【题型】填空题　【知识点】平面几何　【难度】hard
(1) 如图，已知矩形 \(ABCD\) 中，\(AB=4\)，\(BC=4\sqrt{3}\)，\(O\) 是 \(AC\) 上一点，\(AO=t\)，且 \(\odot O\) 的半径为 \(2\)，则线段 \(AB\) 与 \(\odot O\) 没有公共点时 \(t\) 的取值范围为 \underline{\quad\quad}；\\
线段 \(AB\) 与 \(\odot O\) 有两个公共点时 \(t\) 的取值范围为 \underline{\quad\quad}。

(2) 已知 \(\text{Rt}\triangle ABC\) 中，\(\angle C=90^\circ\)，\(AC=3\)，\(BC=4\)，以 \(C\) 为圆心作 \(\odot C\)，则如果 \(\odot C\) 与斜边 \(AB\) 有且只有一个公共点，那么 \(\odot C\) 的半径 \(R\) 的取值范围 \underline{\quad\quad}；\\
如果 \(\odot C\) 与斜边 \(AB\) 有两个公共点，那么 \(\odot C\) 的半径 \(R\) 的取值范围 \underline{\quad\quad}；\\
如果 \(\odot C\) 与斜边 \(AB\) 没有公共点，那么 \(\odot C\) 的半径 \(R\) 的取值范围 \underline{\quad\quad}。

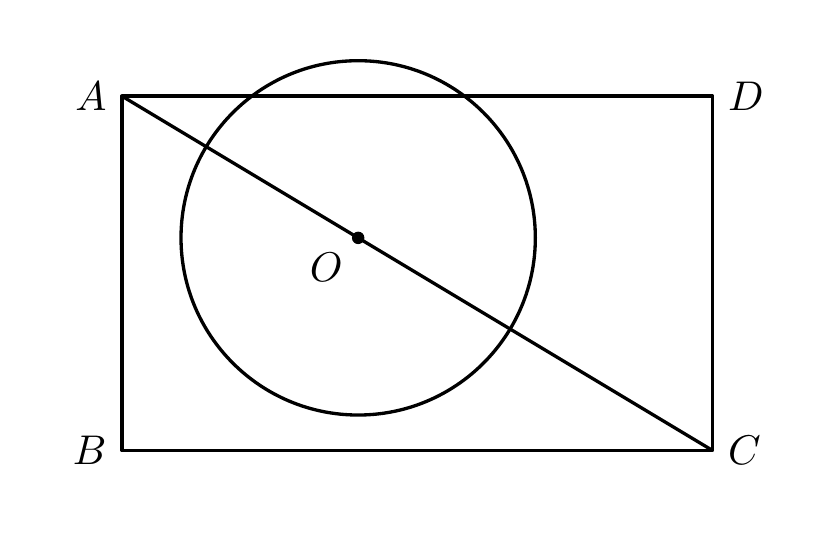
【解答】
【答案】(1) \(t > \dfrac{4\sqrt{3}}{3}\)，\(0 \leq t < \dfrac{4\sqrt{3}}{3}\)；(2) \(R = \dfrac{12}{5}\) 或 \(3 < R \leq 4\)；\(\dfrac{12}{5} < R < 3\)；\(0 < R < \dfrac{12}{5}\) 或 \(0 < R < \dfrac{12}{5}\)

\vspace{1em}
【详解】
解：(1) \(\because\) 矩形 \(ABCD\) 中，\(AB = 4\)，\(BC = 4\sqrt{3}\)，
\(\therefore \angle ABC = 90^\circ\)，\(AC = \sqrt{AB^2 + BC^2} = 8\)，

如图，作 \(OE \perp AB\) 于 \(E\)，

则 \(OE \parallel BC\)，
\(\therefore \triangle AOE \backsim \triangle ACB\)，
\(\therefore \dfrac{AO}{AC} = \dfrac{OE}{BC}\)，即 \(\dfrac{t}{8} = \dfrac{OE}{4\sqrt{3}}\)，
\(\therefore OE = \dfrac{\sqrt{3}}{2}t\)，

\(\therefore\) 当 \(\odot O\) 的半径长为 \(2\)，线段 \(AB\) 与 \(\odot O\) 没有公共点时，\(\dfrac{\sqrt{3}}{2}t > 2\)，
解得：\(t > \dfrac{4\sqrt{3}}{3}\)，

当线段 \(AB\) 与 \(\odot O\) 有两个公共点时，\(\dfrac{\sqrt{3}}{2}t < 2\)，
解得：\(t < \dfrac{4\sqrt{3}}{3}\)，

\(\because O\) 是 \(AC\) 上一点，\(AO = t\)，

\(\therefore 0 \leq t < \dfrac{4\sqrt{3}}{3}\)；

(2) \(\because\) 在 \(\text{Rt}\triangle ABC\) 中，\(\angle C = 90^\circ\)，\(AC = 3\)，\(BC = 4\)，
\(\therefore AB = \sqrt{AC^2 + BC^2} = 5\)，

\(\because\) 以 \(C\) 为圆心作 \(\odot C\)，\(\odot C\) 与斜边 \(AB\) 有且只有一个公共点，

\(\therefore\) 如图，当 \(\odot C\) 与 \(AB\) 相切时，此时只有一个交点，令交点为 \(D\)，则 \(CD \perp AB\)，\(CD = R\)，

\(\because S_{\triangle ABC} = \dfrac{1}{2}AC \cdot BC = \dfrac{1}{2}AB \cdot CD\)，
\(\therefore 3 \times 4 = 5CD\)，
\(\therefore CD = \dfrac{12}{5}\)，即 \(R = \dfrac{12}{5}\)；

如图，当 \(\odot C\) 经过点 \(A\) 时，此时与 \(AB\) 有两个公共点，此时 \(R = 3\)，

如图，当 \(\odot C\) 经过点 \(B\) 时，此时与 \(AB\) 有一个公共点，此时 \(R = 4\)，

综上所述，如果 \(\odot C\) 与斜边 \(AB\) 有且只有一个公共点，那么 \(\odot C\) 的半径长 \(R\) 的取值范围为 \(R = \dfrac{12}{5}\) 或 \(3 < R \leq 4\)；

如果 \(\odot C\) 与斜边 \(AB\) 有两个公共点，那么 \(\odot C\) 的半径长 \(R\) 的取值范围为 \(\dfrac{12}{5} < R \leq 3\)；

如果 \(\odot C\) 与斜边 \(AB\) 没有公共点，那么 \(\odot C\) 的半径长 \(R\) 的取值范围为 \(0 < R < \dfrac{12}{5}\) 或 \(0 < R < \dfrac{12}{5}\) 。

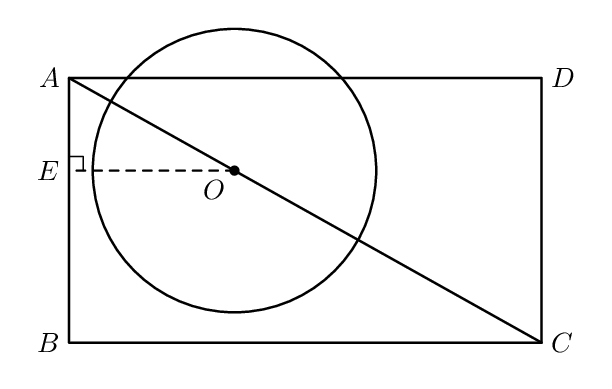
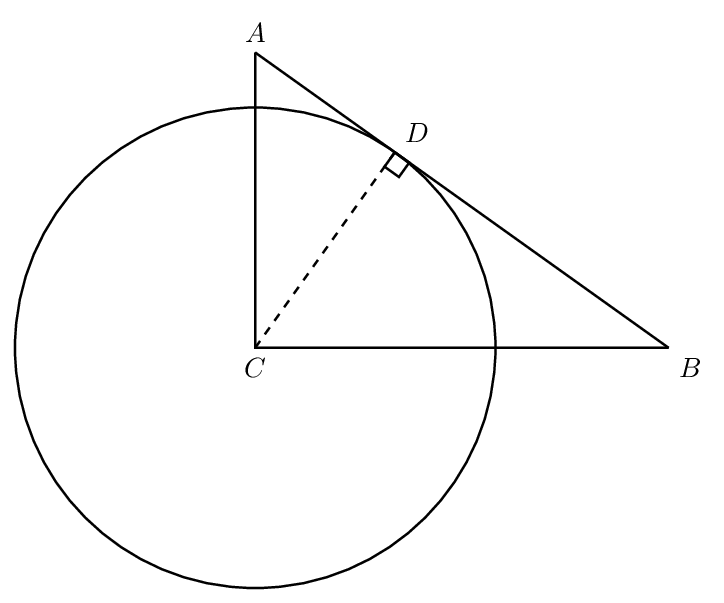
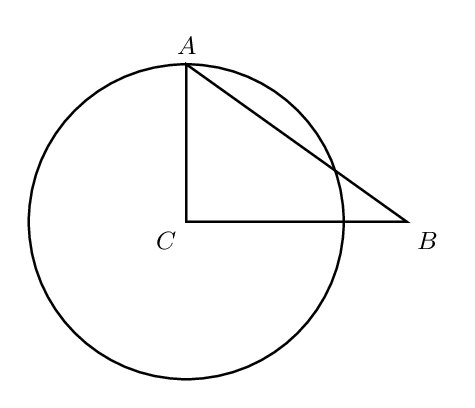
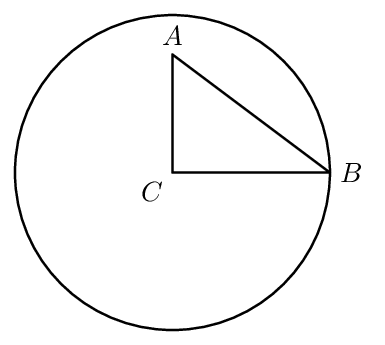